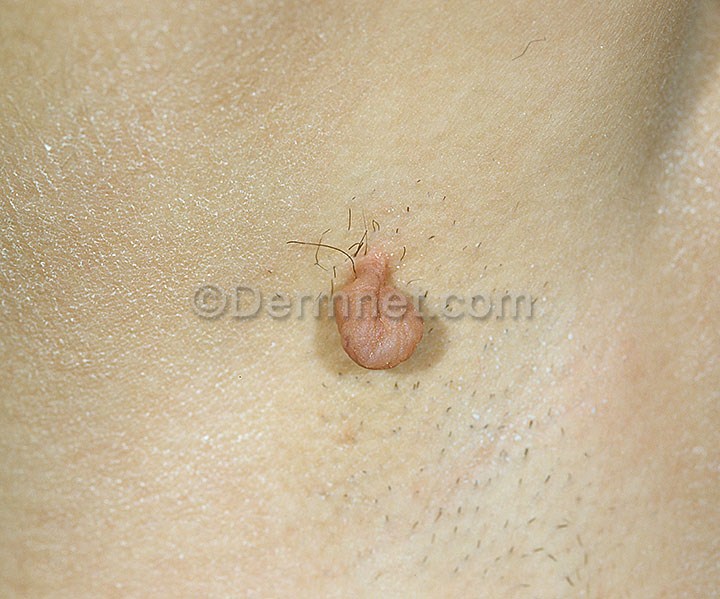
Disease: Seborrheic Keratoses and other Benign Tumors